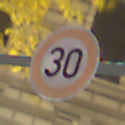
Verkehrszeichen: Geschwindigkeit30
Umgebung: Outdoor, Urban
Tageszeit: Night
Wetter: Clear
Licht: Artificial
Jahreszeit: NotSpecified
Kontrast: HighContrast